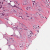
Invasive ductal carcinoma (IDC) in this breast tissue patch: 1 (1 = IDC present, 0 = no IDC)